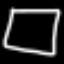
Label: square